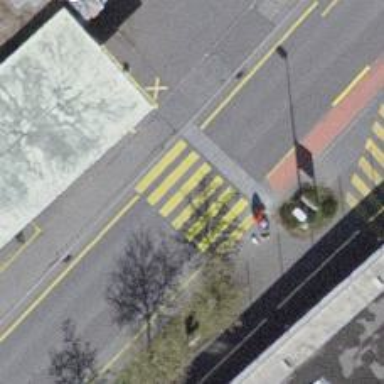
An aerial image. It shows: Uncontrolled zebra crossing with notable zebra markings.